Question: I am using Anaconda 2.7 and my 'fill_between()' attempts are coming up fruitless. I'm not sure if I'm missing a package or if my plotting syntax is throwing python off...
This is my code:
'''
from scipy import stats
import matplotlib.pyplot as plt
from numpy import linspace
alpha_A = 11
beta_A = 41
alpha_B = 3
beta_B = 3
x = linspace(0,1,num = 1000)
postA = stats.beta(alpha_A, beta_A).pdf(x)
postB = stats.beta(alpha_B, beta_B).pdf(x)
plt.figure(2, figsize = (6,4))
plt.plot(postA, color = 'r', label = "A: Beta(" + str(alpha_A) + ',' + str(beta_A) + ')')
plt.plot(postB, color = 'b',label = "B: Beta(" + str(alpha_B) + ',' + str(beta_B) + ')')
plt.legend(loc = "best", frameon = False)
plt.fill_between(x, postA, facecolor = "red") # <---- not working
frame1 = plt.gca()
frame1.axes.get_xaxis().set_ticks([])
ax = plt.gca()
ax.set_xticks([0,200,400,600,800,1000])
ax.set_xticklabels( ['0.0','0.2','0.4','0.6','0.8','1.0']) # https://scipy-lectures.github.io/intro/matplotlib/matplotlib.html#setting-tick-labels
ax.set_title("Posterior Distributions")
'''
This gives me this graph, in which no red fill appears:
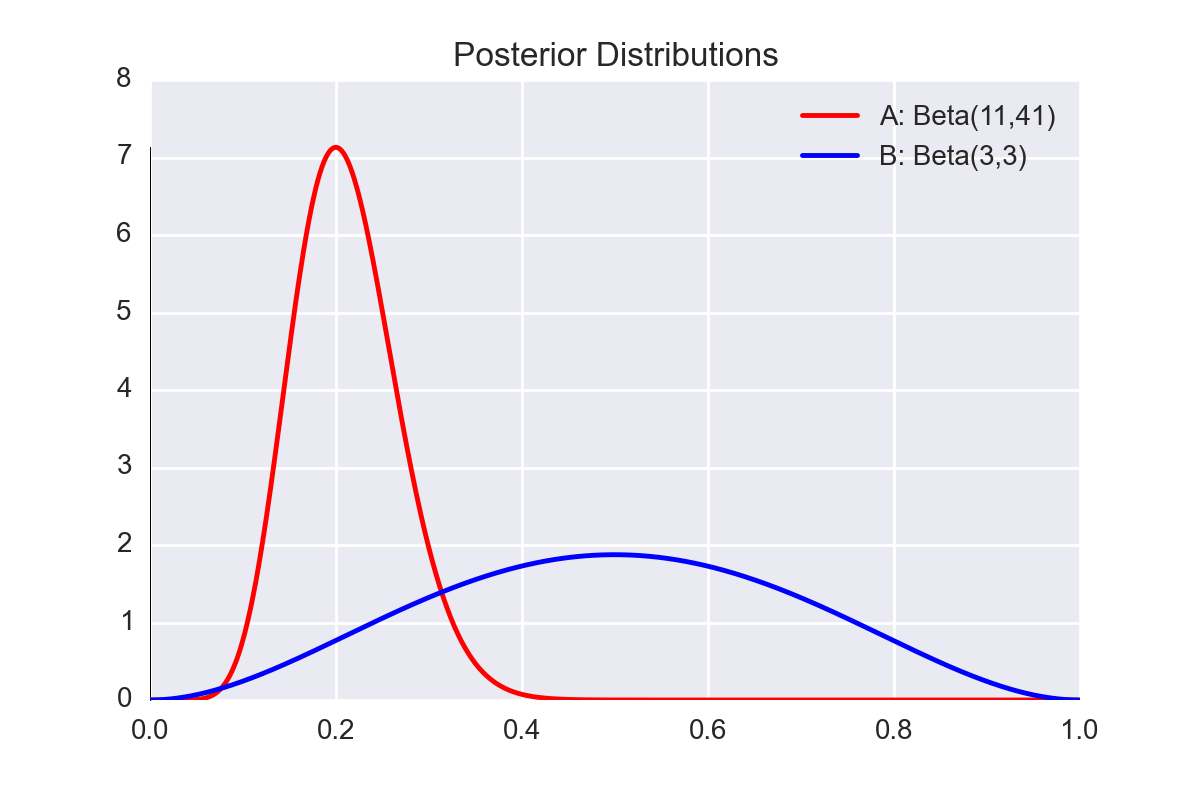
Answer: It actually works, if you zoom on left hand side of your plot (you can see it on the image you show, the vertical line that goes up to 7).
So, why is that ?
It's because your plot goes up to 1000 on x axis, and you ask to fill it up to 1 (max(x)).
You replace this line :
'''
plt.fill_between(x, postA, facecolor = "red")
'''
by this one
'''
plt.fill_between(range(len(x)), postA, facecolor = "red")
'''
:
where the second part of your code become :
'''
fig = plt.figure(figsize = (6,4))
ax = fig.add_subplot(111)
ax.plot(x, postA, color = 'r', label = "A: Beta(" + str(alpha_A) + ',' + str(beta_A) + ')')
ax.plot(x, postB, color = 'b',label = "B: Beta(" + str(alpha_B) + ',' + str(beta_B) + ')')
ax.legend(loc = "best", frameon = False)
ax.fill_between(x, postA, facecolor = "red")
ax.set_title("Posterior Distributions")
'''
Here you give the x value in your plot as being x, and not len(postA) if you give nothing else than Y value. So you'll have the right x-ticks directly.
Here the result with the clean solution :

Hope this helps.